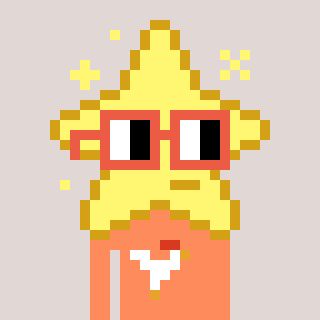
a pixel art character with square orange glasses, a star-shaped head and a peachy-colored body on a warm background